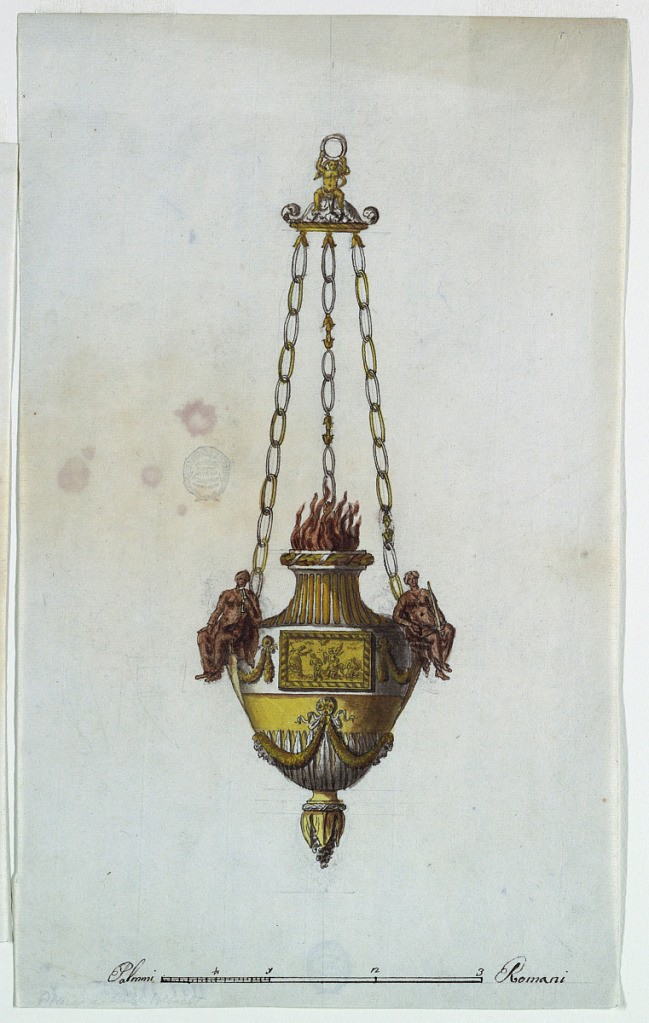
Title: Altar Lamp
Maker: Luigi Righetti, Italian, 1780 - 1819
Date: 1800–1825
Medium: Pen and gray ink, watercolor, graphite on white laid paper
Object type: Drawing
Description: Three chains with virtues. Scale: at bottom, in palmi romani